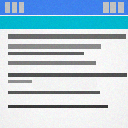
Screen state: on